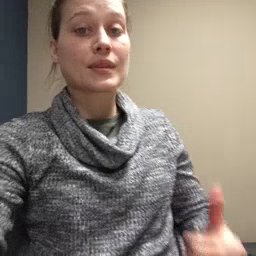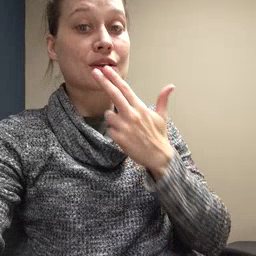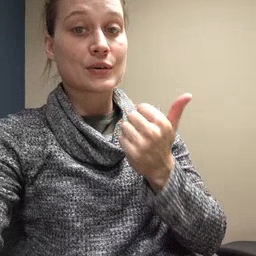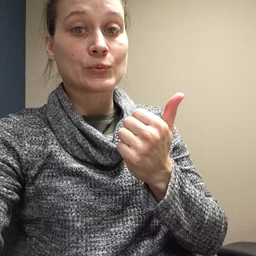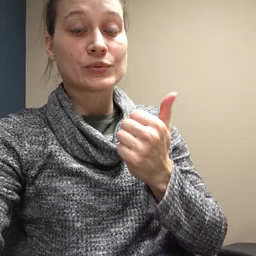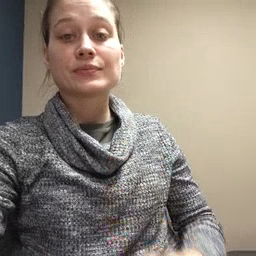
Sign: cute